Question: I am new to Graph DBs in general and trying to learn Gremlin QL. I was wondering if there is a way to directly merge two immediate neighbors of two vertices who ids are known. For example, in the below graph

I don't want to traverse the entire graph, I just want the two subgraphs to merge based on their common neighbors and sort based on the sum of the weights of the two edges leading to the same Vertex.
In the above graph, I want to be able to display the vertices 'A, B, C, D' when I query with the vertices '1 and 2'. I want to be able to merge the outE of vertex 1 and vertex 2, aggregate the weights of (edge 1 -> A and Edge 2 -> A), (edge 1 -> B and Edge 2 -> B), (edge 1 -> C and Edge 2 -> C) and (edge 1 -> D and Edge 2 -> D) and sort the result based on this combined score.
The code for the graph creation is below
'''
g.addV().property('id',1).property("type","A").as('1')
addV().property('id',2).property("type","B").as('2').
addV().property('id',A).property("type","X").as('A').
addV().property('id',B).property("type","X").as('B').
addV().property('id',C).property("type","X").as('C').
addV().property('id',D).property("type","X").as('D').
addE('connects').from('1').to('A').property("weight",0.1d)
addE('connects').from('1').to('B').property("weight",0.4d)
addE('connects').from('1').to('C').property("weight",0.2d)
addE('connects').from('1').to('D').property("weight",0.7d)
addE('connects').from('2').to('A').property("weight",0.5d)
addE('connects').from('2').to('B').property("weight",0.2d)
addE('connects').from('2').to('C').property("weight",0.7d)
addE('connects').from('2').to('D').property("weight",0.4d).iterate()
'''
If I were to represent the above data in an SQL, a sample model is as below
'''
create table items(id varchar(20), toId varchar(20), weight double(5,4), primary key (id, toId);
insert into items values("1","A",0.1);
insert into items values("1","B",0.4);
insert into items values("1","C",0.2);
insert into items values("1","D",0.7);
insert into items values("2","A",0.5);
insert into items values("2","B",0.2);
insert into items values("2","C",0.7);
insert into items values("2","D",0.4);
select toId, a.weight+b.weight as weight from items a, items b where a.id = "1" and b.id = "2" and a.toId = b.toId order by weight desc;
'''
This typically returns
'''
D, 0.11
C, 0.9
B, 0.6
A, 0.5
'''
Any help in this is highly appreciated.
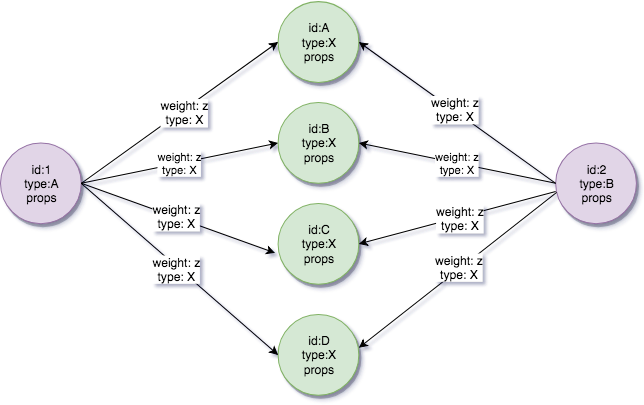
Answer: I made some adjustments to your data creation script as it had some syntax errors:
'''
g.addV().property('id',1).property("type","A").as('1').
addV().property('id',2).property("type","B").as('2').
addV().property('id','A').property("type","X").as('A').
addV().property('id','B').property("type","X").as('B').
addV().property('id','C').property("type","X").as('C').
addV().property('id','D').property("type","X").as('D').
addE('connects').from('1').to('A').property("weight",0.1d).
addE('connects').from('1').to('B').property("weight",0.4d).
addE('connects').from('1').to('C').property("weight",0.2d).
addE('connects').from('1').to('D').property("weight",0.7d).
addE('connects').from('2').to('A').property("weight",0.1d).
addE('connects').from('2').to('B').property("weight",0.4d).
addE('connects').from('2').to('C').property("weight",0.2d).
addE('connects').from('2').to('D').property("weight",0.7d).iterate()
'''
There might be some other ways to do this, but in my approach to writing the query I decided to start by collecting the edges that we needed between the two start vertices of "1" and "2":
'''
gremlin> g.V().has('id',1).
......1> outE('connects').as('1e').
......2> inV().as('v').
......3> inE('connects').as('2e').
......4> where(outV().has('id',2)).
......5> select('1e','v','2e')
==>[1e:e[18][0-connects->6],v:v[6],2e:e[22][3-connects->6]]
==>[1e:e[19][0-connects->9],v:v[9],2e:e[23][3-connects->9]]
==>[1e:e[20][0-connects->12],v:v[12],2e:e[24][3-connects->12]]
==>[1e:e[21][0-connects->15],v:v[15],2e:e[25][3-connects->15]]
'''
So the above gives us all the shared edges and plus the vertices we want to sum the weights for. You can do the summation with 'group()' step:
'''
gremlin> g.V().has('id',1).
......1> outE('connects').as('1e').
......2> inV().as('v').
......3> inE('connects').as('2e').
......4> where(outV().has('id',2)).
......5> select('1e','v','2e').
......6> group().
......7> by(select('v').by('id')).
......8> by(select(values).
......9> unfold().has('weight').
.....10> values('weight').sum())
==>[A:0.2,B:0.8,C:0.4,D:1.4]
'''
The first 'by()' modulator grabs the "v" key from the incoming 'Map' of results and extracts the "id" property from the vertex within it. The second 'by()' modulator produces the sum by doing something that might not immediately be clear. It gets the values from the incoming 'Map' (i.e. the vertex and related edges) then finds only those elements with the edge property of "weight" (the vertex will be filtered out). Finally, it sums those weight values.
This bit of Gremlin might be tuned a bit too much to the data in your example. In the event the graph structure creates more than these simple paths I imagine that you'd see some edge duplication in your output. If you don't care about the duplication and you want to sum it all then I suppose what I have will work as-is. If you only want to count unique edge weights in your sum then you probably need to add a 'dedup()' step after the 'has('weight')'.
If you need to order the result then you can add the 'order()' step and order by the 'values' in the 'Map' result:
'''
gremlin> g.V().has('id',1).
......1> outE('connects').as('1e').
......2> inV().as('v').
......3> inE('connects').as('2e').
......4> where(outV().has('id',2)).
......5> select('1e','v','2e').
......6> group().
......7> by(select('v').by('id')).
......8> by(select(values).
......9> unfold().has('weight').
.....10> values('weight').sum()).
.....11> order(local).by(values, desc)
==>[D:1.4,B:0.8,C:0.4,A:0.2]
'''
Note that you use 'local' because you are ordering within the current 'Map' of the traversal stream and not ordering the stream itself.